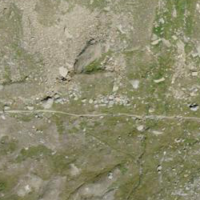
EUNIS habitat code: 31
Species observed at this site:
Volucella zonaria
Aster alpinus